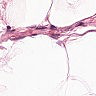
Metastatic tissue present: no